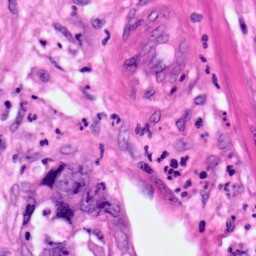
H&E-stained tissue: Pancreatic